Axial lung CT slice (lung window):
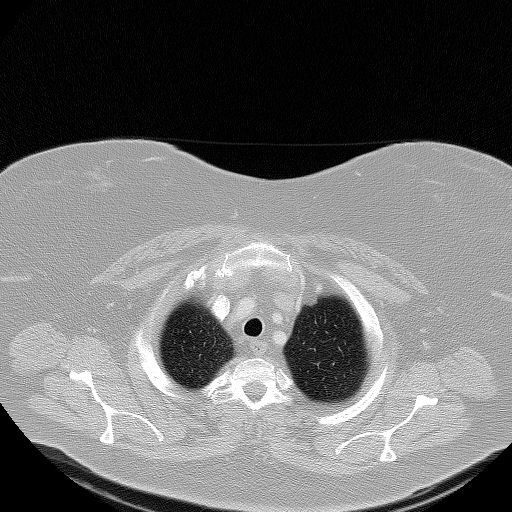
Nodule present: no